A time-domain waveform of one vibration snapshot from a rolling-element bearing is shown. What is the most likely bearing condition (normal, inner_race, outer_race, ball)?
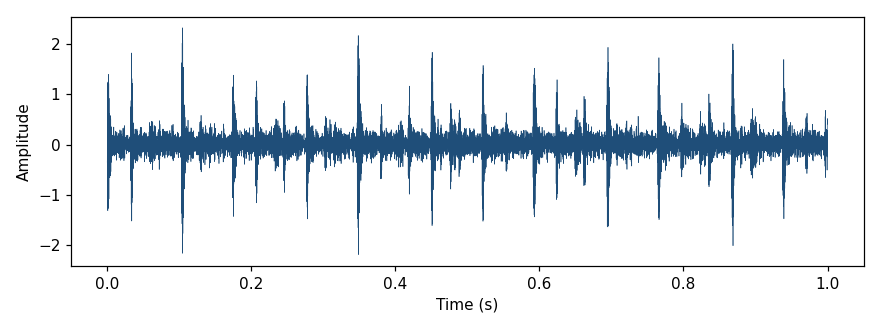
Answer: inner_race